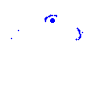
Particle: kaon